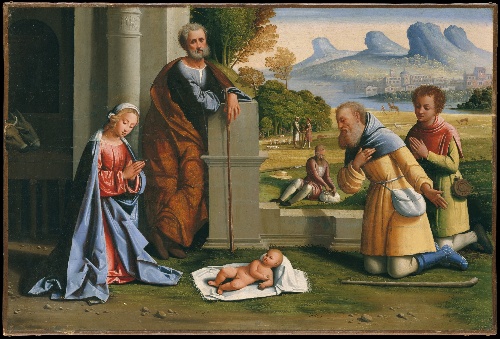
Title: The Adoration of the Shepherds
Artist: L'Ortolano (Giovanni Battista Benvenuti)
Artist bio: Italian, Ferrarese, active by 1512–died after 1527
Object type: Painting
Classification: Paintings
Medium: Oil on canvas, transferred from wood
Dimensions: 19 3/8 x 28 3/4 in. (49.2 x 73 cm)
Department: European Paintings
Credit line: Theodore M. Davis Collection, Bequest of Theodore M. Davis, 1915
Accession year: 1930
Repository: Metropolitan Museum of Art, New York, NY
Tags: Saint Joseph|Jesus|Shepherds|Adoration of the Shepherds|Virgin Mary